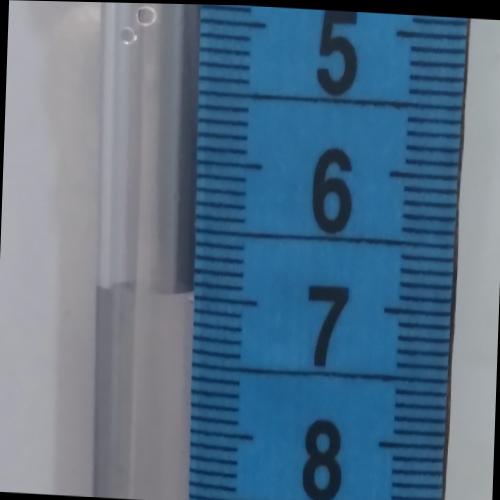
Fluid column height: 7.0 cm